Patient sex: M
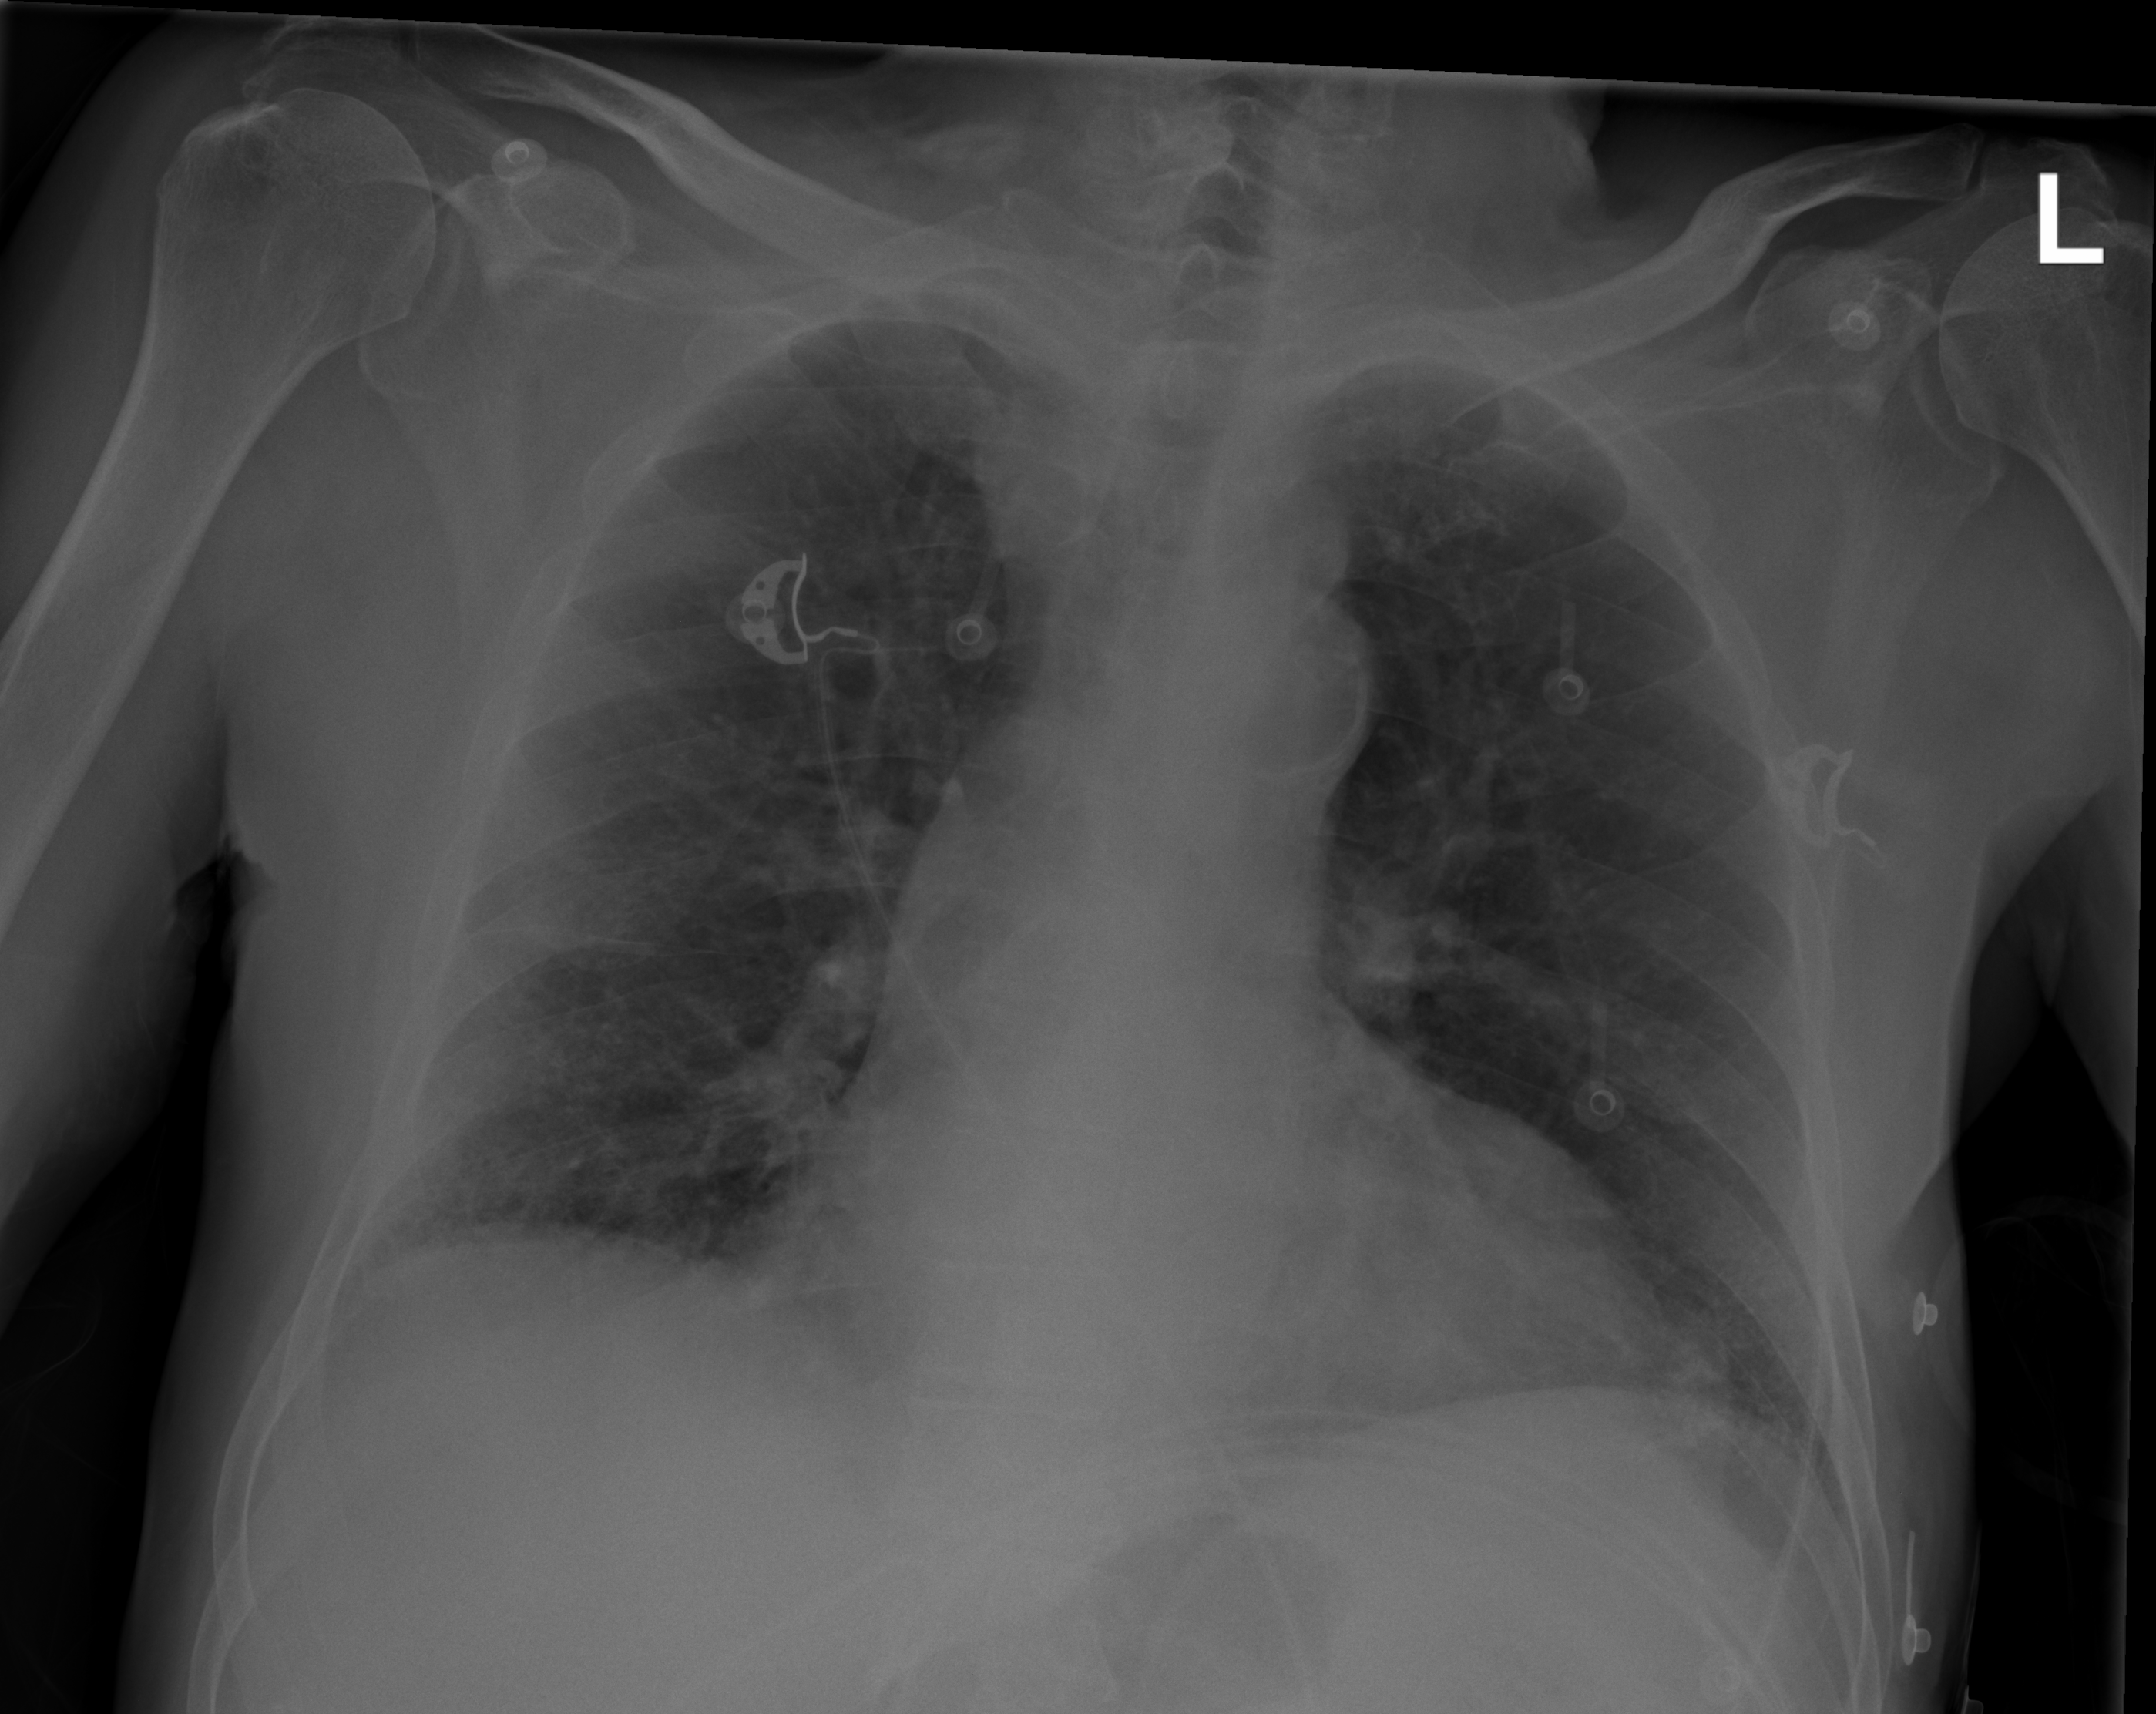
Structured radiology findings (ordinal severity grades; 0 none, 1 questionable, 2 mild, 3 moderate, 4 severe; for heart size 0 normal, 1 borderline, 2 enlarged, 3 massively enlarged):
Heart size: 1
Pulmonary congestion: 0
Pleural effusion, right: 0
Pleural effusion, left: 0
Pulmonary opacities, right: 0
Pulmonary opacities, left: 0
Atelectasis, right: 2
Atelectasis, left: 0